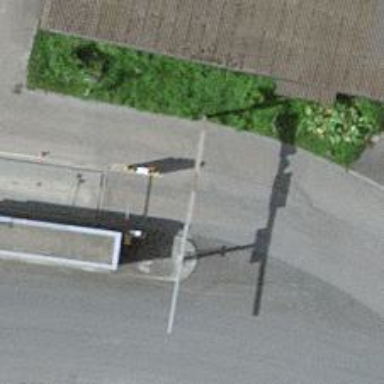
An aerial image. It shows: Gate.